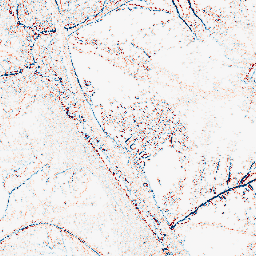
Category: edge_preserving
Decomposition family: median
Decomposition parameters: size: 3
Upsampling method: cubic_catmull_rom
Upsampling parameters: scale: 8
Upsampling scale: 8